Question: If I launch my application directly from Eclipse, I can generate an HPROF file easily from the Eclipse DDMS perspective:

However, if I create a release build (which uses Proguard) my process is not listed in DDMS, so I can't select it.
Can anybody give a list of the steps to run to generate an HPROF from an arbitrary app/process? If it is impossible, can you explain the options to enable it (since I control the generation of my release builds)?
A list of adb commands, or shell commands to run on a rooted phone would be great (e.g. if custom commands for launching the app are required).
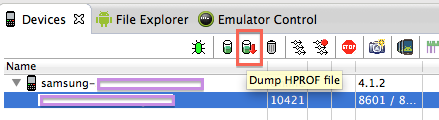
Answer: Proguard is not the reason the release version of the app is not listed in DDMS. There is a <URL> that you can add to make even the release version of your app to be listed in DDMS.
Additionally, if you run your app on a device where the framework is built with the <URL>, it will also be listed in the DDMS even if it was the release version. All the official emulator image are built this way.